Question: look at the screenshot:

vscode lists all modified files, and shows which folder the file belongs to, but it is not clear enough, I want modified files to be displayed by folder, just like in file tree. is it possible?
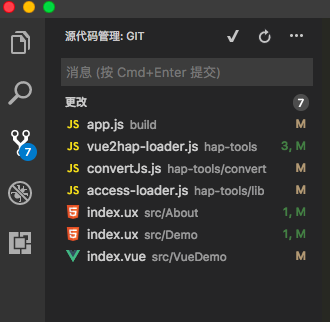
Answer: You can't do that, yet.
There is an <URL> which asks a few improvements for the Git tab, and one of the comments asks for "Sort by folder".
You should on that issue, making it more visible to the VS Code team.